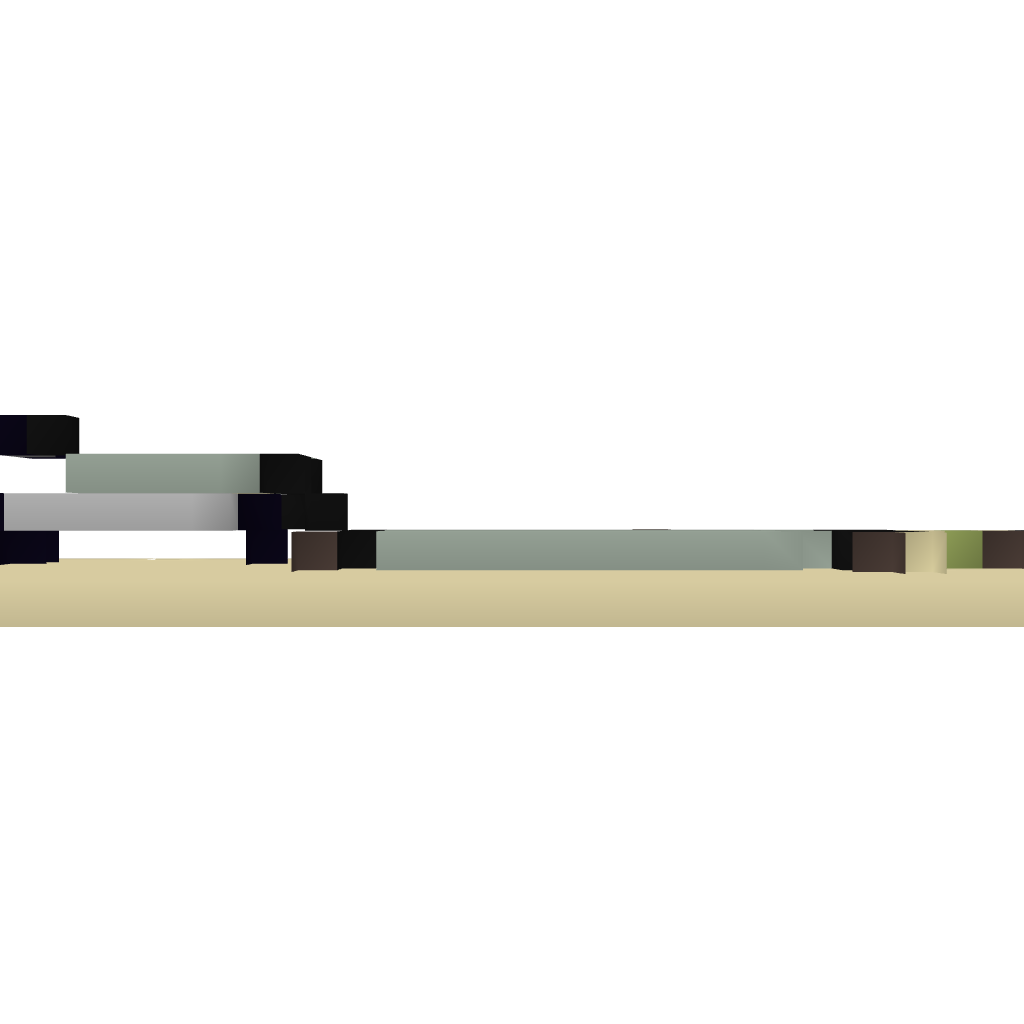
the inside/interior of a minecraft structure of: Automatic TNT Cannon (Basic)